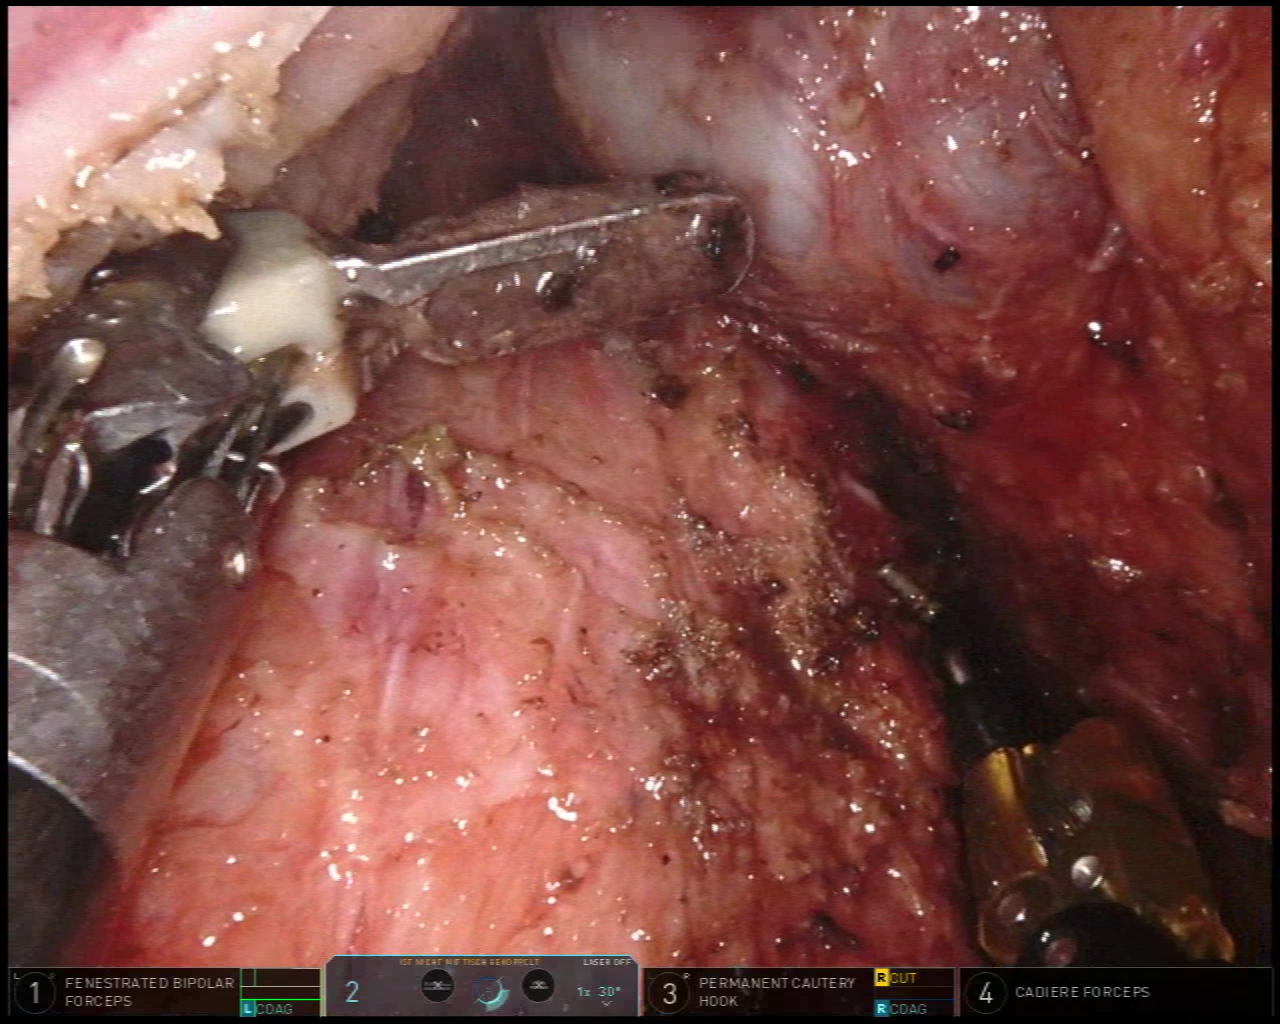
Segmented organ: vesicular_glands
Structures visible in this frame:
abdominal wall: no
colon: no
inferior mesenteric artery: no
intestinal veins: no
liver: no
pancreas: no
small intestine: no
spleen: no
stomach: no
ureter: no
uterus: no
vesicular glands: yes